Question: Does anyone know of any way to customise the Workflow Comments box that appears in Sitecore if you enable the "comments" option?

I'm looking to extend this a little ... but can't see this referenced in any sitecore javascript or shell files - I'm guessing I will need to build a custom dialog in its entirety to implement the functionality I want, but not 100% where to start!
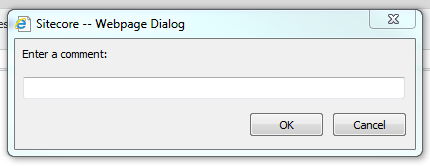
Answer: We ended up putting a solution in place that, broadly, composes of a custom action, containing the relevant form that we need. The information that the user submitted was then parsed, and passed to the workflow as comments (this particular workflow command was hidden from users, so they had to go through our custom one).
Not ideal, but works!